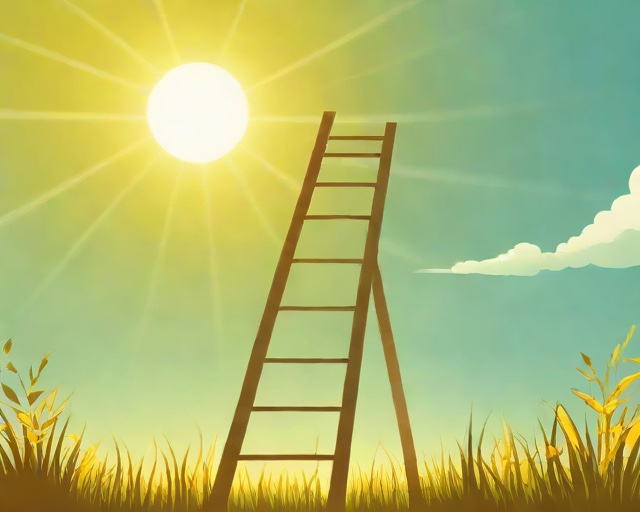
Category: Get Well